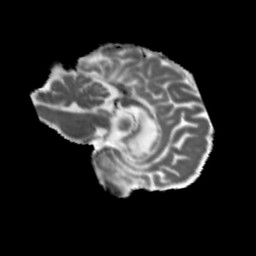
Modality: MD
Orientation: sagittal
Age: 46
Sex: male
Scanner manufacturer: siemens
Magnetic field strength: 3 T
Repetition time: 5.47 s
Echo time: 0.0854 s